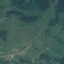
Land use / land cover class: Pasture